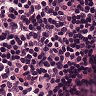
Metastatic tissue present: no